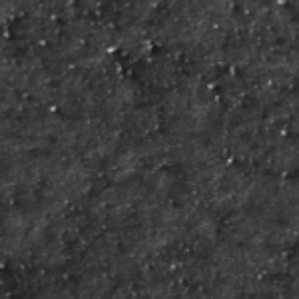
Label: frost